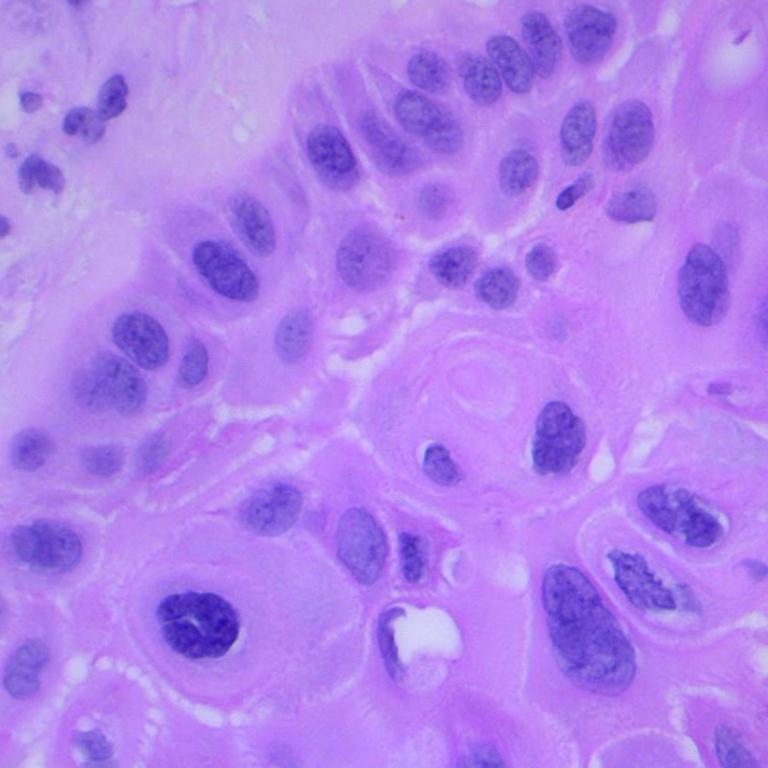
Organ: lung
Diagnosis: squamous carcinomas